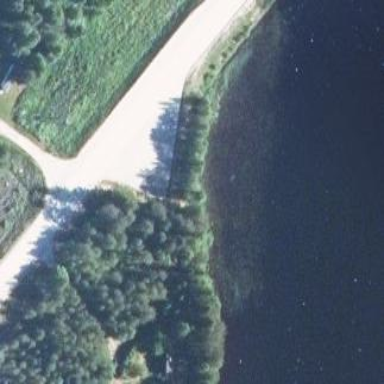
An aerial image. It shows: Rest area along the road.